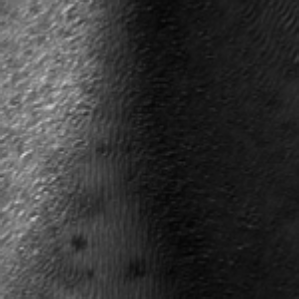
Label: frost